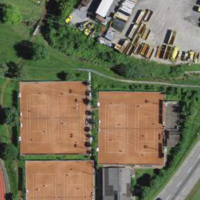
EUNIS habitat code: 53
Species observed at this site:
Juglans regia
Prunus padus